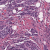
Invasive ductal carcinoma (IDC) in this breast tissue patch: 1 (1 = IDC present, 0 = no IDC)